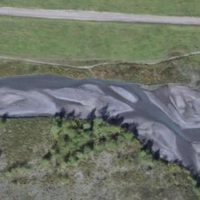
EUNIS habitat code: 24
Species observed at this site:
Caltha palustris